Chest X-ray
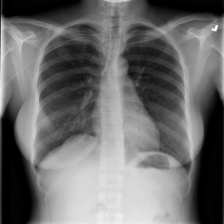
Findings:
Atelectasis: negative
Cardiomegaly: negative
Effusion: negative
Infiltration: negative
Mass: negative
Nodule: negative
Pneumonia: negative
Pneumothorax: negative
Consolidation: negative
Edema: negative
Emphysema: negative
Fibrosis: negative
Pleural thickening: negative
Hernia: negative